Question: I've developed a Wordpress theme locally and everything is groovy. On uploading to our production server and going back into the Widgets area the backend screens are different and my widgets are not displaying.
Here's the sidebar code:
'''
<?php if ( function_exists('dynamic_sidebar') && dynamic_sidebar(1) ) : else : ?>
<li>
<h2><?php _e('Categories'); ?></h2>
<ul>
<?php wp_list_cats('sort_column=name&hierarchical=0'); ?>
</ul>
</li>
<li>
<h2><?php _e('Archives'); ?></h2>
<ul>
<?php wp_get_archives('type=monthly'); ?>
</ul>
</li>
<?php endif; ?>
'''
Here is a screenshot of what it looks like in both server environments.

So the questions(s): Why would they be different? How can I fix the Remote Server, or how Can I refrence the way the Remote Server is setup correctly in my theme.
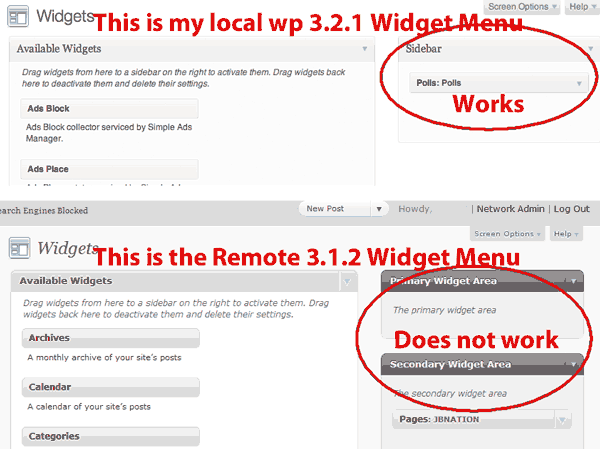
Answer: I believe widget data is stored in the wp_options table, have you updated the proper values in there?
Be careful transferring that table as it may screw up your site (fairly easily fixable though).
<URL>
The above link may help, just do the search as instructed and try moving the returned value to prod. PLEASE BACK UP THAT TABLE BEFORE DOING SO.
I don't want to be hunted down and killed </sarcasm> if my answer eradicates your site.
-p